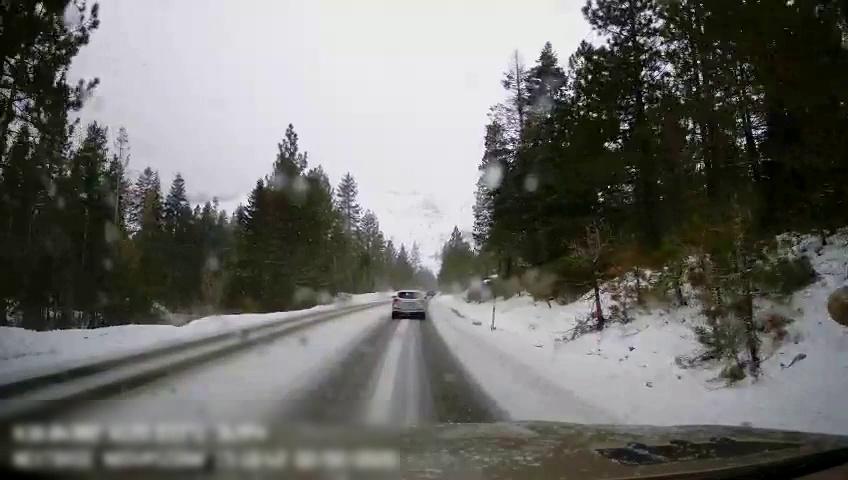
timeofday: Day
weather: Snowy
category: Drivable Space
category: Vehicles | SUV
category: Lanes | Opposite Lane